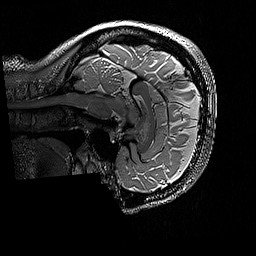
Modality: T2w
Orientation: sagittal
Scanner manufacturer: siemens
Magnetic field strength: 3 T
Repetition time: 3.2 s
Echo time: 0.428 s